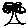
Label: tree